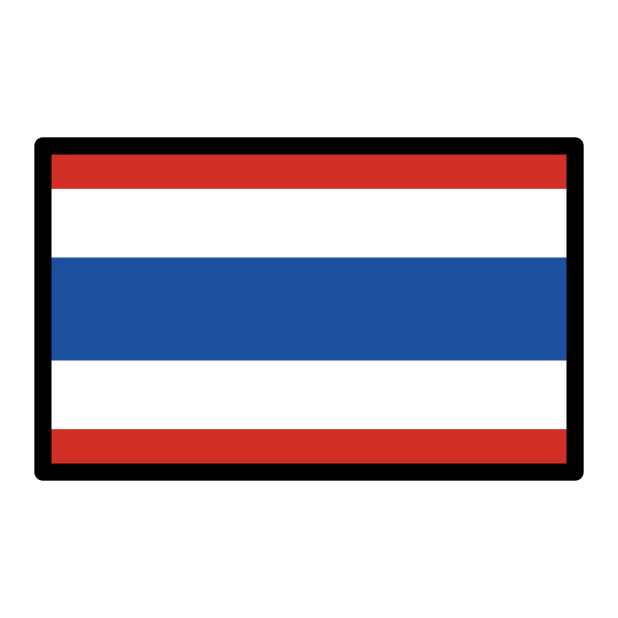
flag: Thailand